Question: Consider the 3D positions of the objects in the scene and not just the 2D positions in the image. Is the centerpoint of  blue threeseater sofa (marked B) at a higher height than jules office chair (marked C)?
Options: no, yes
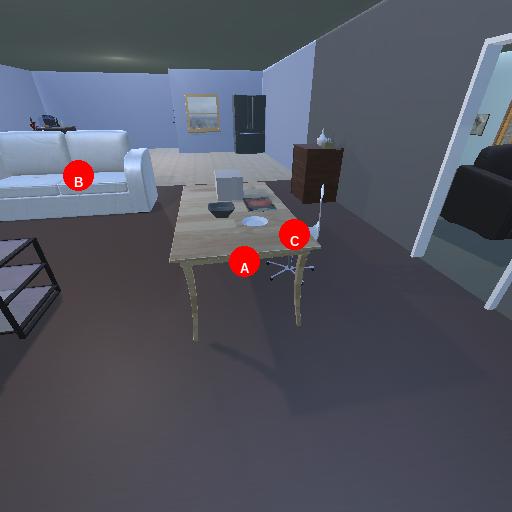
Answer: no